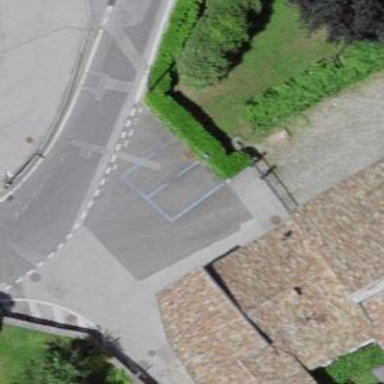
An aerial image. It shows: Parking area with asphalt surface.